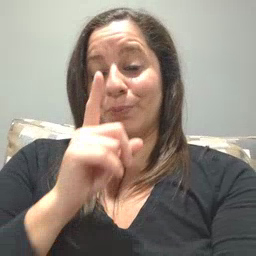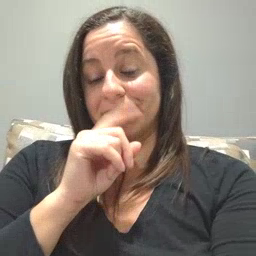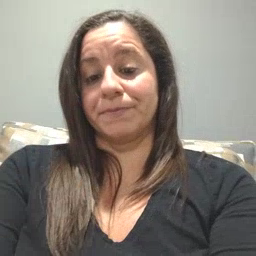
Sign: pretend